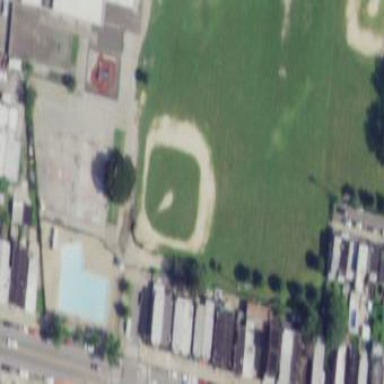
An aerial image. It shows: Baseball pitch for leisure land activities.